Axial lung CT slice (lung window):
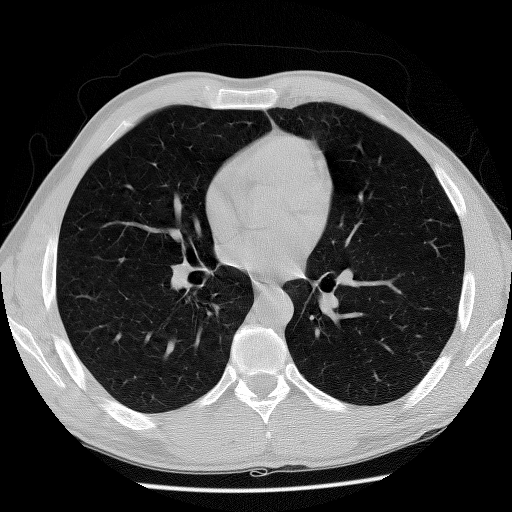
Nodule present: no